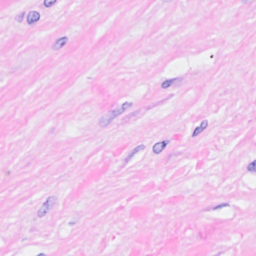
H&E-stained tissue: Breast